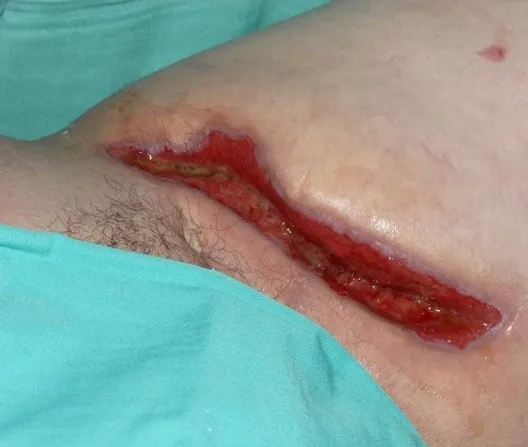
Appearance of the wound following 4 weeks of NPWT.
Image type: medical_photograph (skin_photograph)